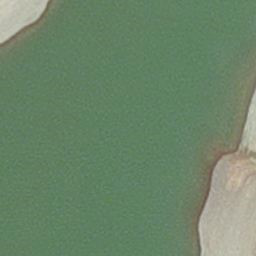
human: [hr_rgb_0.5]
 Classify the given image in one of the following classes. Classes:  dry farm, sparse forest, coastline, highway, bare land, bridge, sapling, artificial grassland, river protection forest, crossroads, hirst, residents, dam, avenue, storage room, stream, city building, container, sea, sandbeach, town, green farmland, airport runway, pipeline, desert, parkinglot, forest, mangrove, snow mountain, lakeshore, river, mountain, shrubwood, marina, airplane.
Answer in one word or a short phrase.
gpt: hirst